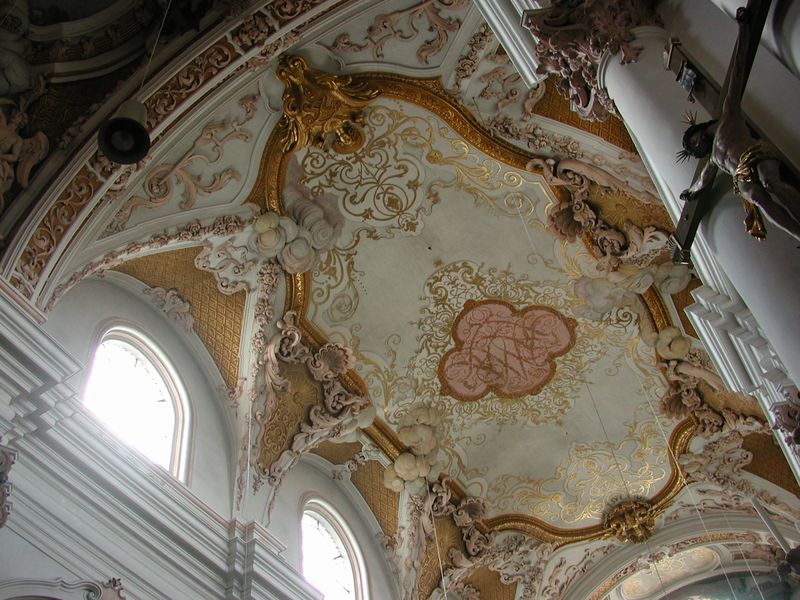
Titel: Klosterkirche Rohr
Künstler: Egid Quirin Asam
Standort: Rohr, St. Mariä Himmelfahrt  (EU - D)
Schlagwörter: himmel, weiß, wolken, blumen, fenster, hell, lampe, licht, säule, dach, barock, kirche, gold, decke, engel, tag, ornamente, stuck, foto, gewölbe, kreuz, christus, jesus, fresken, kruzifix, fresko, fotographie, klassik, verzierungen, dornenkrone, symbole, kreut, deckenfresko, inri, rocaillen, gloke, fensterdecke